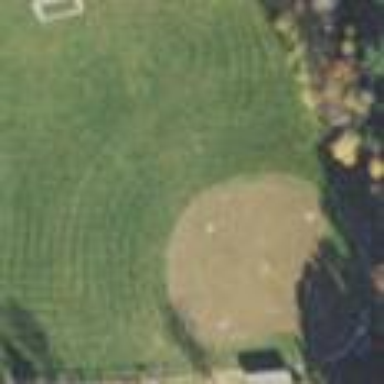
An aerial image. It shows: Baseball pitch for leisure and sports activities.